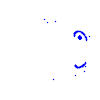
Particle: electron